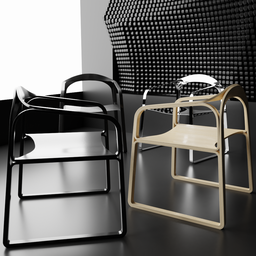
Label: furniture